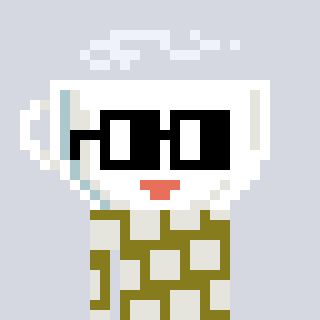
a pixel art character with square black glasses, a mug-shaped head and a gunk-colored body on a cool background